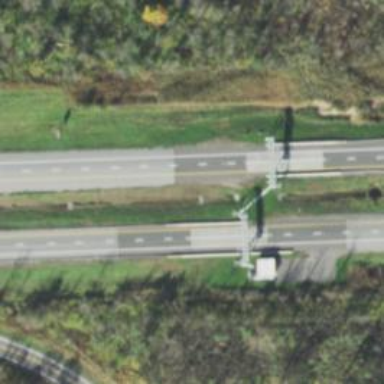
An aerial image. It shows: Toll gantry on the road.